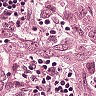
Metastatic tissue present: yes